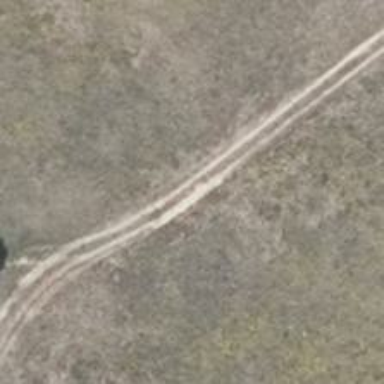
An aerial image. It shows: Dirt track with grade 4 tracktype.